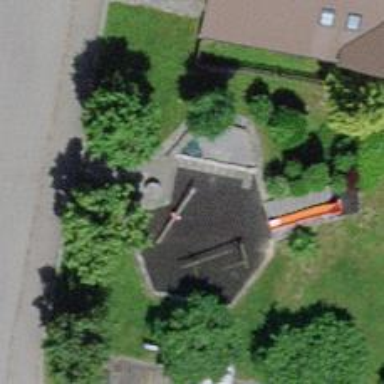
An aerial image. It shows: Playground featuring seesaw.